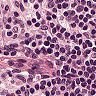
Metastatic tissue present: no